Field crop: tomato
Growth stage: 1
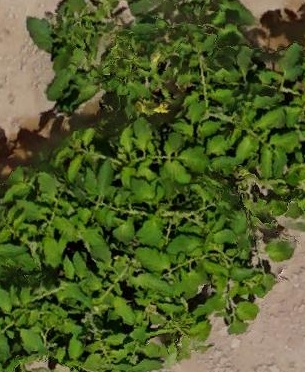
Species: tomato